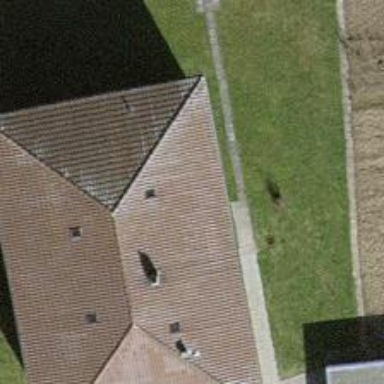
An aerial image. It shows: Building with hipped roof.